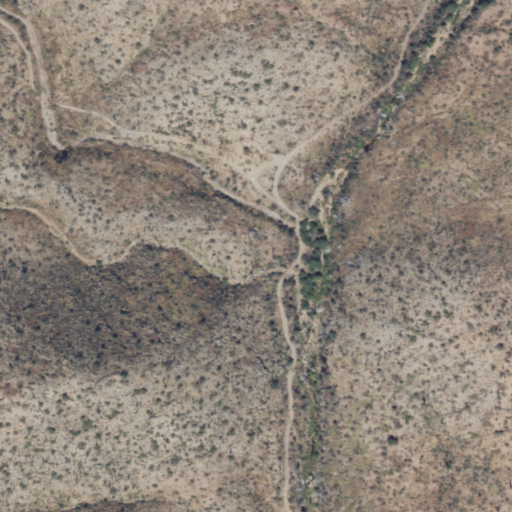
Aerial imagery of valley in Arizona named Peacock Canyon containing grassland and shrub